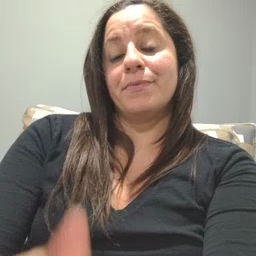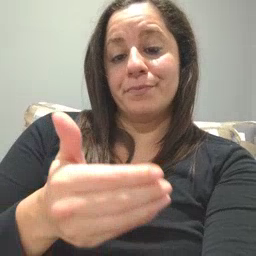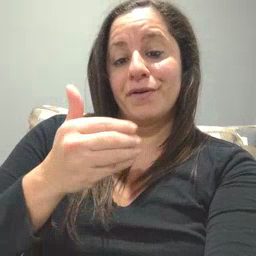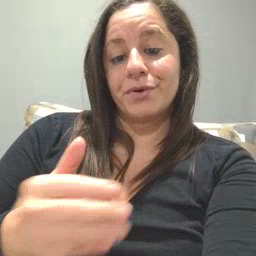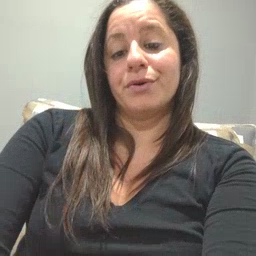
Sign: before